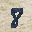
Label: 8